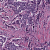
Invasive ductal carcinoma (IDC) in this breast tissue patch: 1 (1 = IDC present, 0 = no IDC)